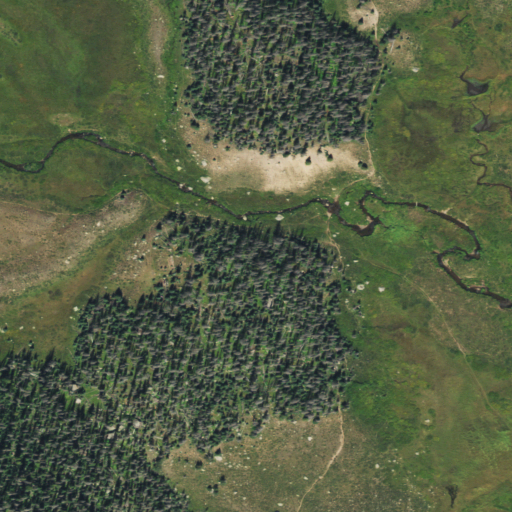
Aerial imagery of valley in Colorado named Rincon La Osa containing evergreen forest, herbaceous wetlands, woody wetlands, and grassland